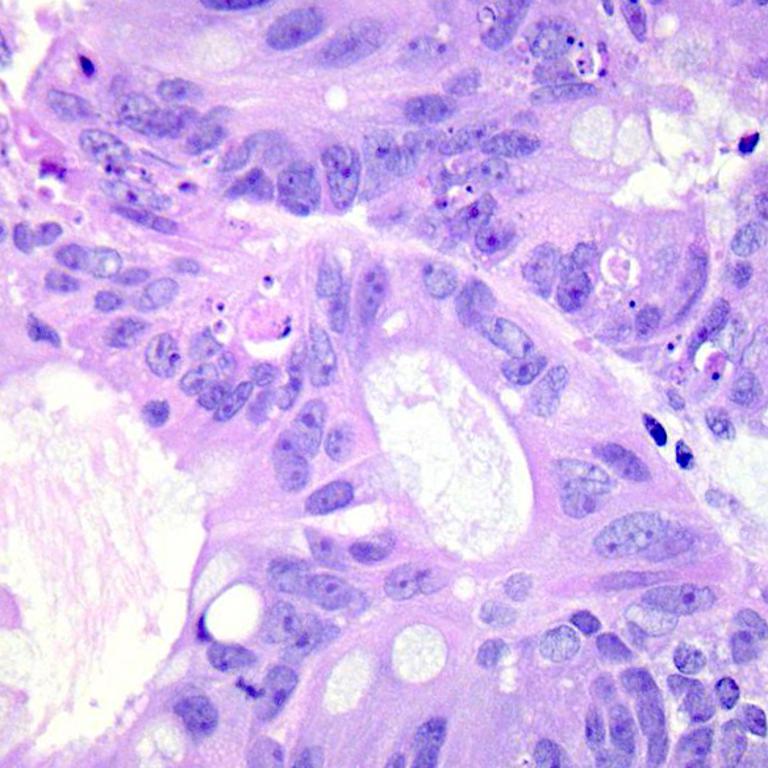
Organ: colon
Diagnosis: adenocarcinomas